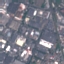
Land use / land cover: Industrial